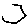
Label: hexagon